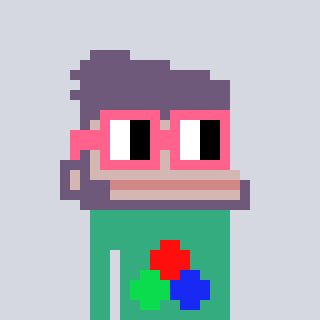
a pixel art character with square pink glasses, a ape-shaped head and a teal-colored body on a cool background